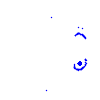
Particle: electron